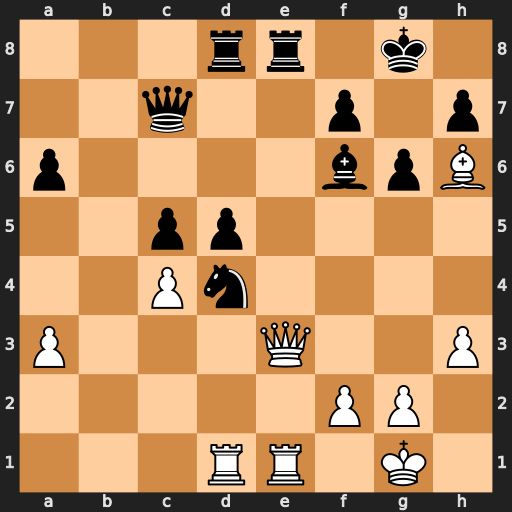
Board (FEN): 3rr1k1/2q2p1p/p4bpB/2pp4/2Pn4/P3Q2P/5PP1/3RR1K1
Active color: w
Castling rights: -
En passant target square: -
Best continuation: Qxe8+ Rxe8 Rxe8#